Question: I have a table which is shown in picture

I want to retrieve this information.
1) From this date(whatever it is) previous month total 'page_views' of all ip's
2) Today's 'page_views' grouped by 'page' (expample: id=7 have page =index.php having page_views =12 But in the same date id=13 have same page = index.php and page_views = 1) So they must show page_view of index.php = 13
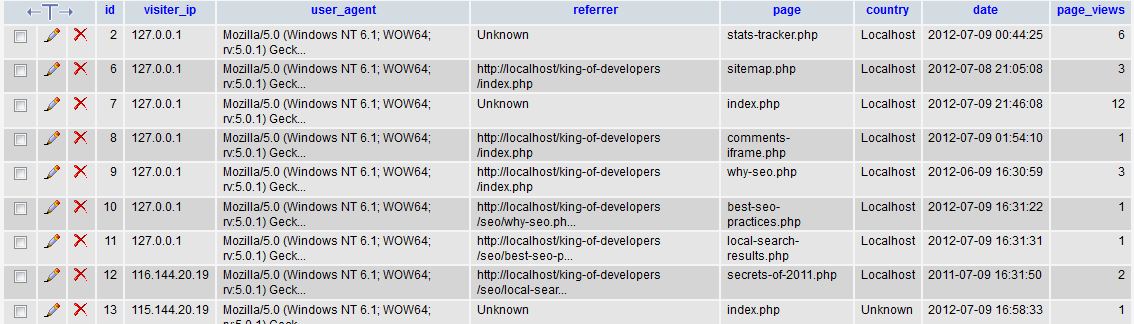
Answer: Use the below query to get the date one month before the specific date.
'''
select date_sub(current_date, INTERVAL 1 MONTH) .
'''